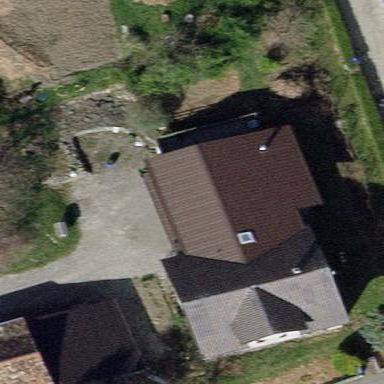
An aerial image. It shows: Detached building with gabled roof.